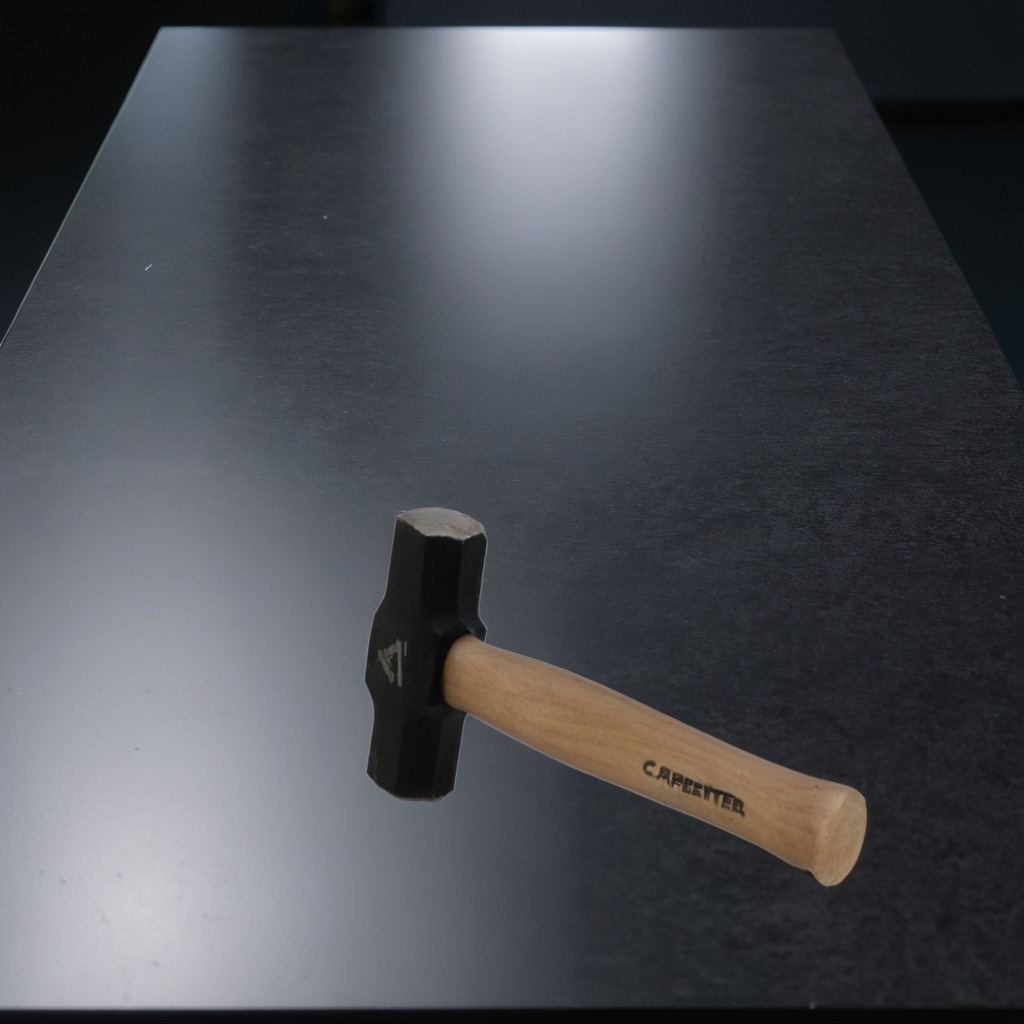
A hammer is lying on a clean granite table inside a workshop at night.